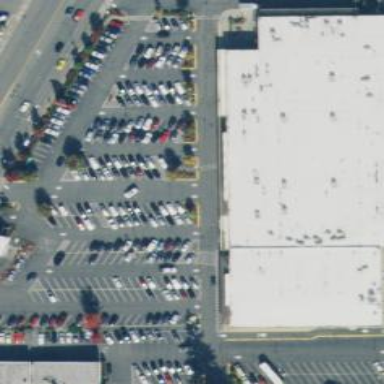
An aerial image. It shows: Supermarket.